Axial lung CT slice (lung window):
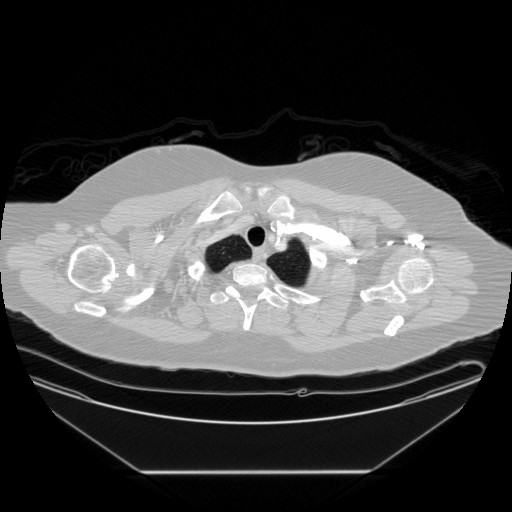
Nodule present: no